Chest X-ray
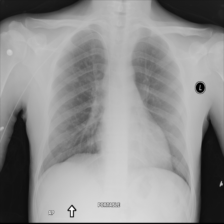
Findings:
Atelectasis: negative
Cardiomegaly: negative
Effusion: negative
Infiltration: negative
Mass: negative
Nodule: negative
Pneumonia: negative
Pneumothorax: negative
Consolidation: negative
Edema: negative
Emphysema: negative
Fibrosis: negative
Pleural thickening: negative
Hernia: negative